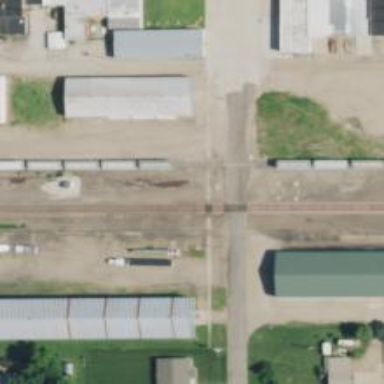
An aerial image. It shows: Railway siding for service.